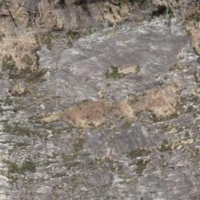
EUNIS habitat code: 50
Species observed at this site:
Ptyonoprogne rupestris